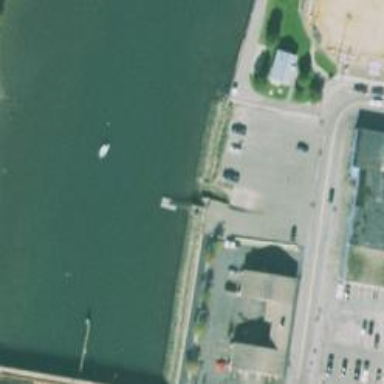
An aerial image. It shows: Slipway on leisure land.